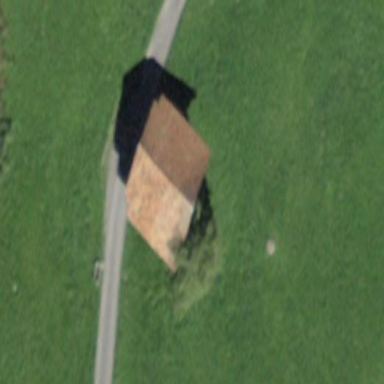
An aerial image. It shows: Barn.